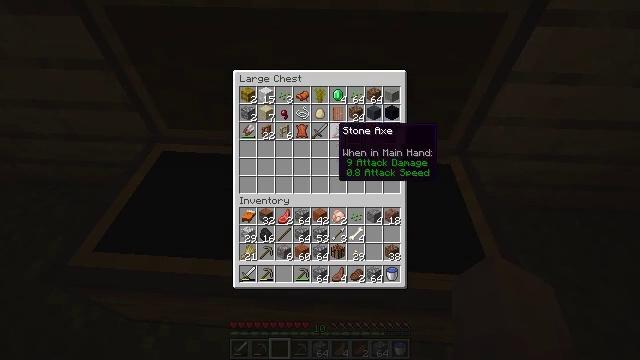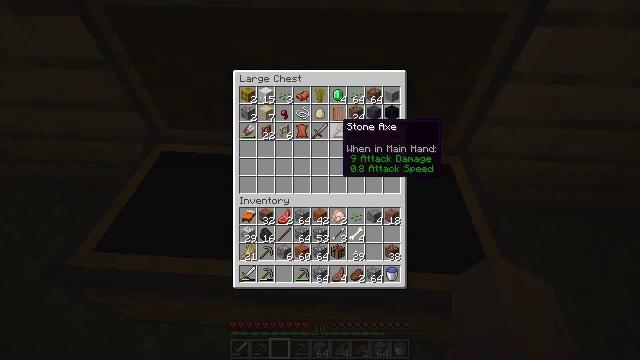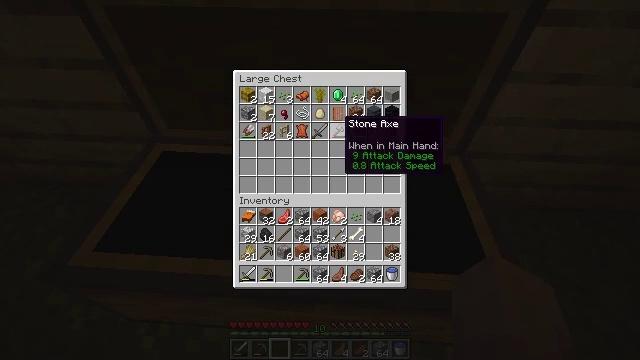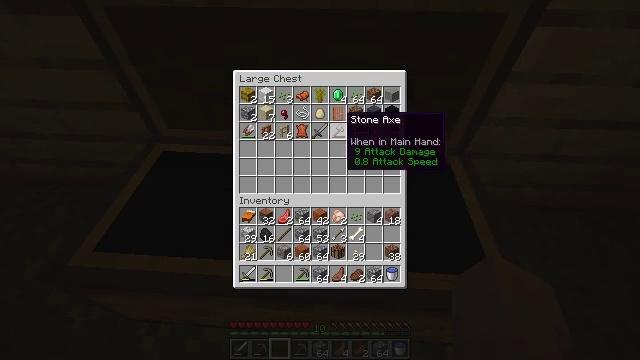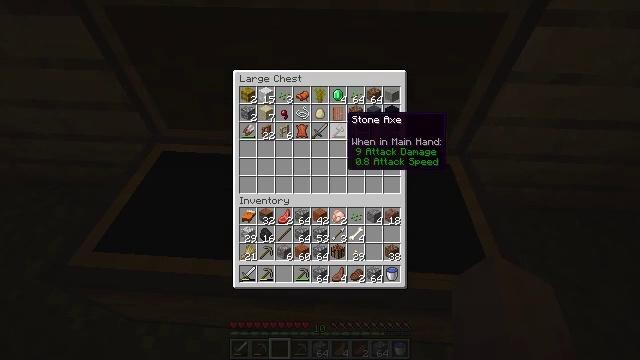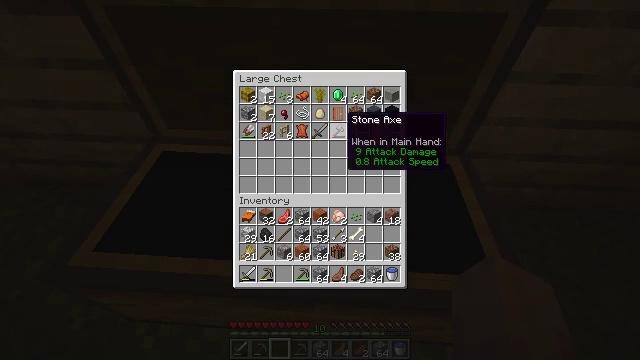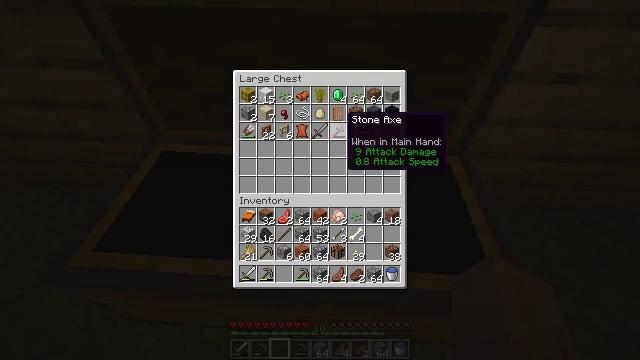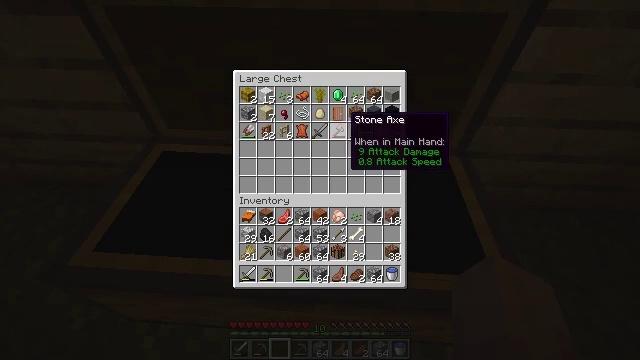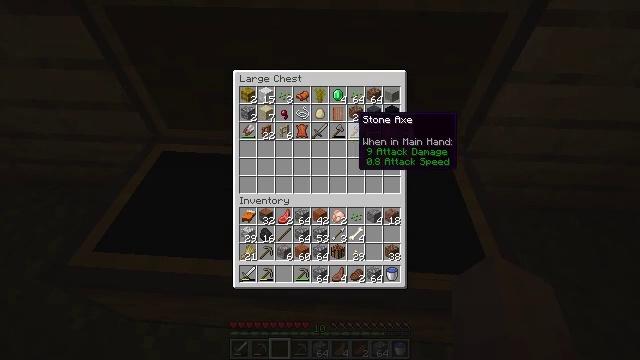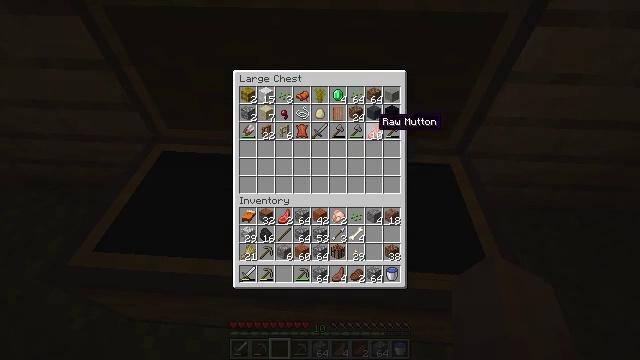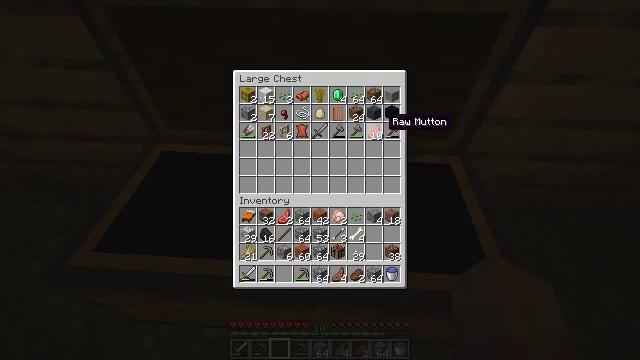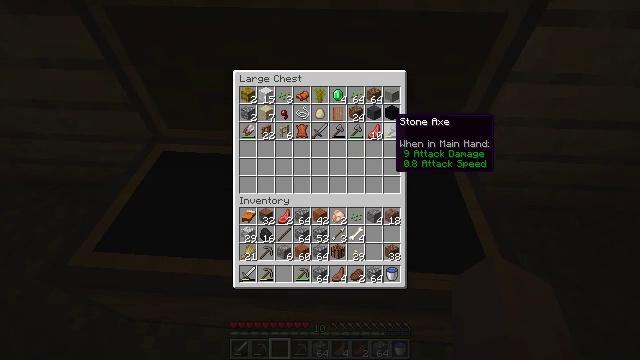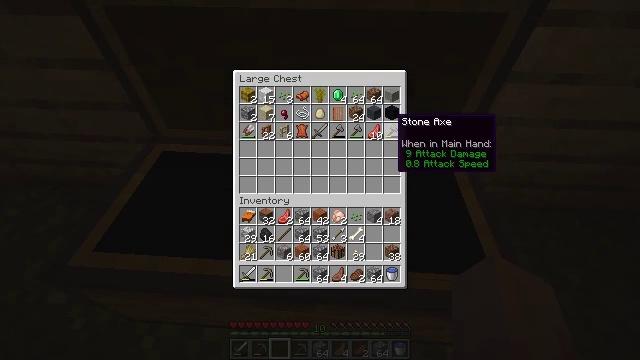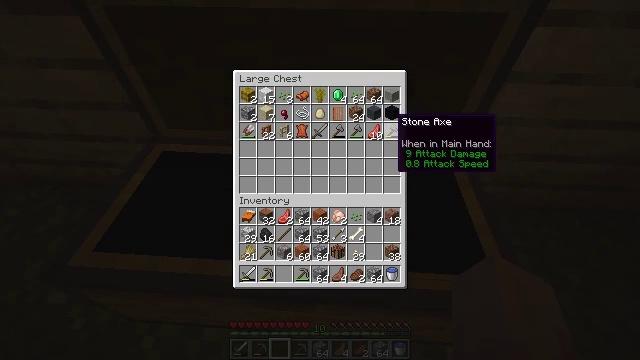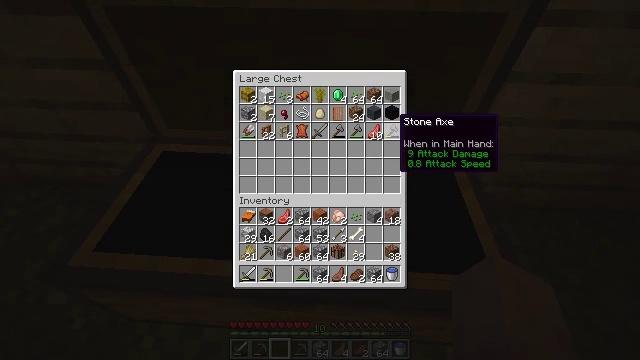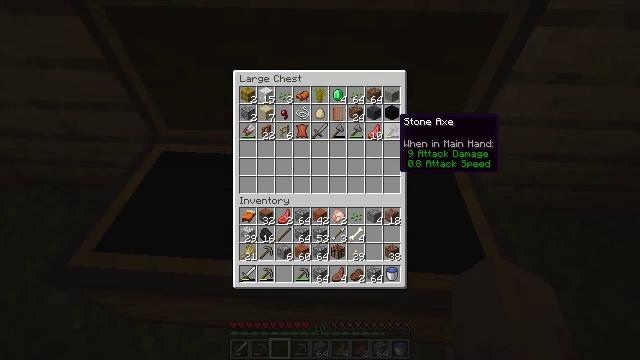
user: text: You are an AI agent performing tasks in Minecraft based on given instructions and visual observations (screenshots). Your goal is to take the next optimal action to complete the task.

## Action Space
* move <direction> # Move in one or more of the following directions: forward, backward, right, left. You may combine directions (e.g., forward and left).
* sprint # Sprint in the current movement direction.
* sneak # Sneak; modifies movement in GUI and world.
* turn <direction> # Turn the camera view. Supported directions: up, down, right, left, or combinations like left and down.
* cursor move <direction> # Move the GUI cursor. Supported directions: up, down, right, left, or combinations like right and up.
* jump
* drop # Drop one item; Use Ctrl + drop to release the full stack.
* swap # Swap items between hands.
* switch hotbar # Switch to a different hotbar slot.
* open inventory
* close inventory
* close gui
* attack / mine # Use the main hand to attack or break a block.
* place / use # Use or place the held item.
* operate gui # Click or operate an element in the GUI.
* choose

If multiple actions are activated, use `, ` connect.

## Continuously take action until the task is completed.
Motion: motion action
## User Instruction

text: Use the crafting table to craft an acacia button.
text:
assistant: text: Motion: no_op
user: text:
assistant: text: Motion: no_op
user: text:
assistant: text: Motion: no_op
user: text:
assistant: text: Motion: no_op
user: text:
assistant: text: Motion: no_op
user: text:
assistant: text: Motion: no_op
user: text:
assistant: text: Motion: no_op
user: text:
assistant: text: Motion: cursor move right
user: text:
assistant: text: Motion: cursor move right
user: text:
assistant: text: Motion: cursor move right
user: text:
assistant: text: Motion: cursor move right
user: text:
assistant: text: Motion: no_op
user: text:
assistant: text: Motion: no_op
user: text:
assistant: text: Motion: no_op
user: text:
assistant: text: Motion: no_op
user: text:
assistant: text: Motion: no_op
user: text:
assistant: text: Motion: no_op
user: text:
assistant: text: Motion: no_op
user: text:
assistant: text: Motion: no_op
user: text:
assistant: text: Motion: no_op
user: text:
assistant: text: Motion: no_op
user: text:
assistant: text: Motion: no_op
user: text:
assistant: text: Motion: no_op
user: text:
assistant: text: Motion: no_op
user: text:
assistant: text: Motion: no_op
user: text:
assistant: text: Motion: no_op
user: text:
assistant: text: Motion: no_op
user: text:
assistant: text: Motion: no_op
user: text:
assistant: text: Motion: no_op
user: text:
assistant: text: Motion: no_op